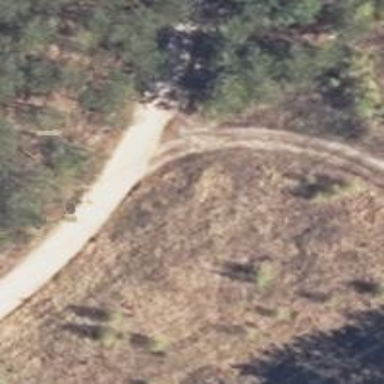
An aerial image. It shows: Gravel track with track type of grade3.